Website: home-depot
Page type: customer-info-address
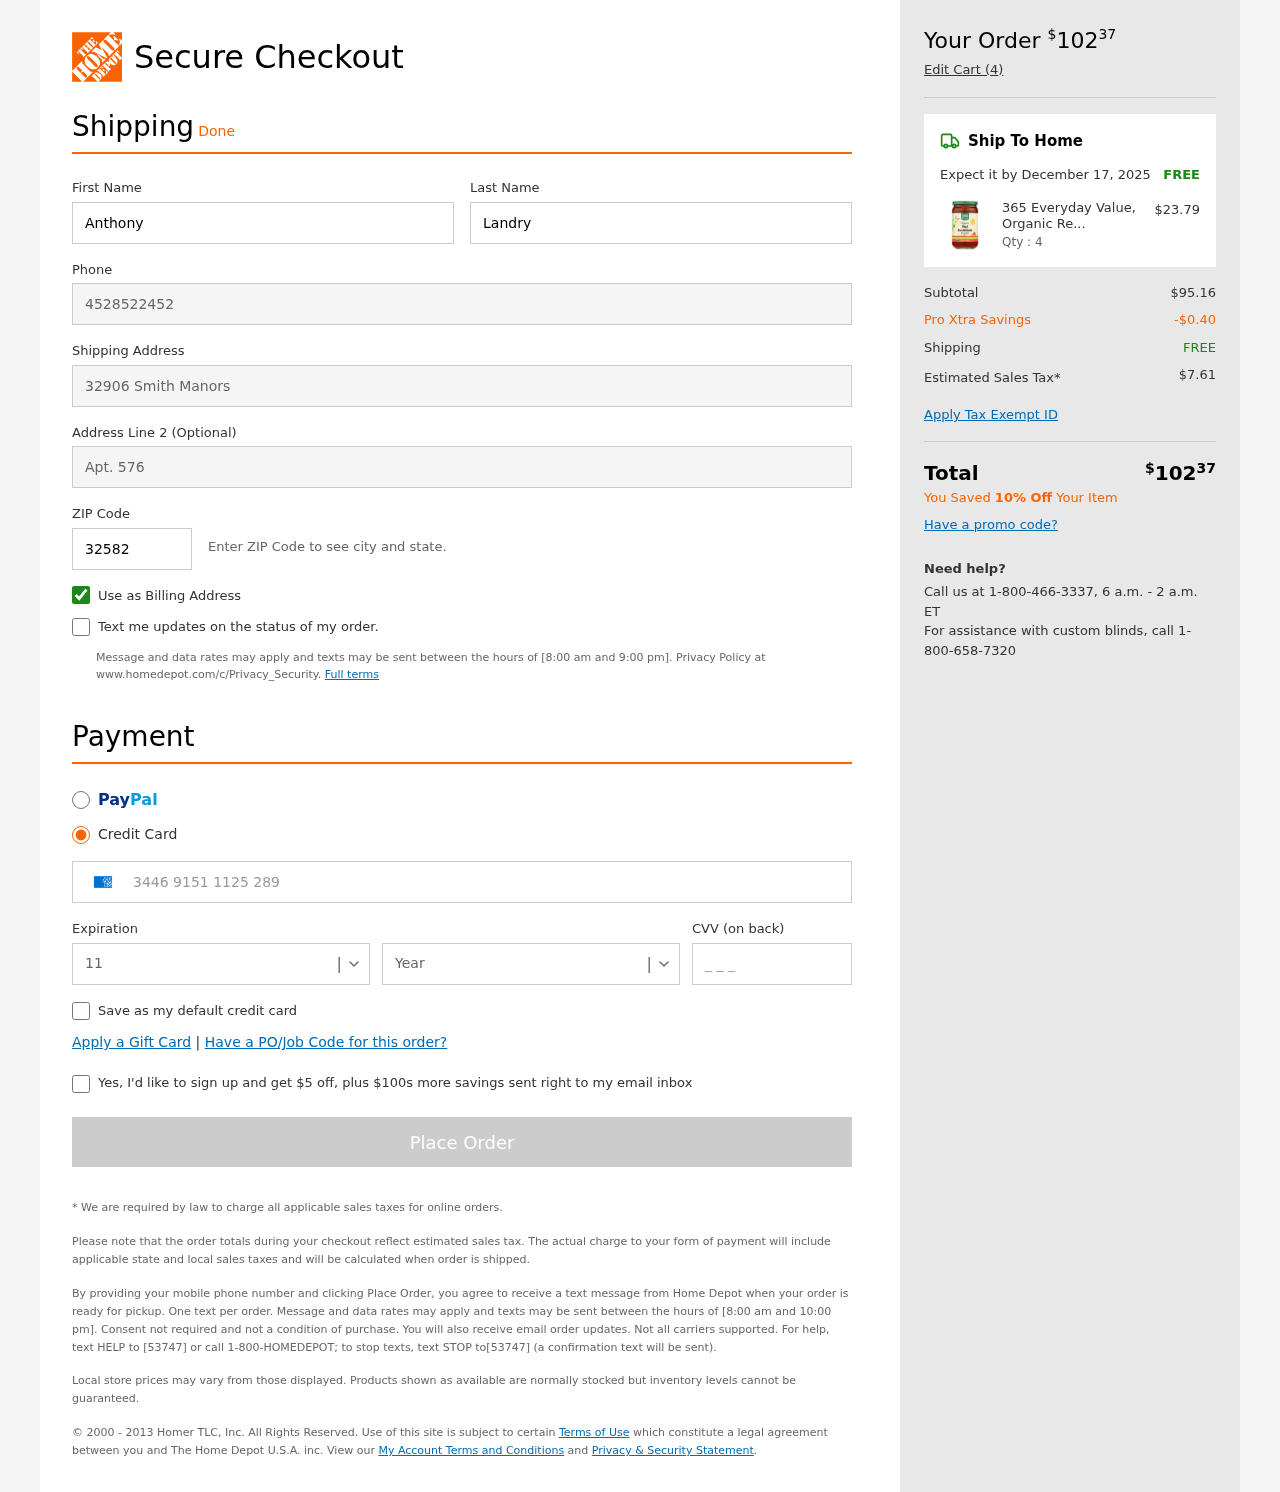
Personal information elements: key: PII_CARD_CVV
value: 5976
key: PII_CARD_EXPIRY_MONTH
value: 11
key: PII_CARD_EXPIRY_YEAR
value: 30
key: PII_CARD_NUMBER
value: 3446 9151 1125 289
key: PII_FIRSTNAME
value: Anthony
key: PII_LASTNAME
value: Landry
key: PII_PHONE
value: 4528522452
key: PII_POSTCODE
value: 32582
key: PII_STREET
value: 32906 Smith Manors
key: PII_STREET2
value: Apt. 576
Product elements: key: PRODUCT1_NAME
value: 365 Everyday Value, Organic Red Enchilada Sauce, 15.5 oz
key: PRODUCT1_PRICE
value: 23.79
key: PRODUCT1_QUANTITY
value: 4
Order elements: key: ORDER_TOTAL
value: $10237
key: ORDER_NUM_ITEMS
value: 4
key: ORDER_DELIVERY_DATE
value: December 17, 2025
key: ORDER_SHIPPING_COST
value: FREE
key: ORDER_SUBTOTAL
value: $95.16
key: ORDER_DISCOUNT
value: -$0.40
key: ORDER_SHIPPING_COST2
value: FREE
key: ORDER_TAX
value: $7.61
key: ORDER_TOTAL2
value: $10237
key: ORDER_SAVINGS_MESSAGE
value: You Saved 10% Off Your Item